Question: I am using a UILongPressGestureRecognizer which works perfectly but the data I get is not precise enough for my use case. CGPoints that I get are rounded off I think.
Example points that I get: 100.5, 103.0 etc. The decimal part is either .5 or .0 . Is there a way to get more precise points? I was hoping for something like .xxxx as in '<PHONE>' but .xx would do to.
The reason I need this is because I have a circular UIBezierPath, I want to restrict a drag gesture to only that circular path. The item should only be draggable along the circumference of this circle. To do this I calculated 720 points on the circle's boundary using it's radius. Now these points are .xxxx numbers. If I round them off, the drag is not as smooth around the middle section of the circle.This is because in the middle section, the equator, the points on the x-coordinate are very close together. So when I rounded of the y-coordinate, I lost a lot of points and hence the "not so smooth" drag action.
Here is how I calculate the points
'''
for (CGFloat i = -154;i<154;i++) {
CGPoint point = [self pointAroundCircumferenceFromCenter:center forX:i];
[bezierPoints addObject:[NSValue valueWithCGPoint:point]];
i = i - .5;
}
- (CGPoint)pointAroundCircumferenceFromCenter:(CGPoint)center forX:(CGFloat)x
{
CGFloat radius = 154;
CGPoint upperPoint = CGPointZero;
CGPoint lowerPoint = CGPointZero;
//theta used to be the x variable. was first calculating points using the angle
/* point.x = center.x + radius * cosf(theta);
point.y = center.y + radius * sinf(theta);*/
CGFloat y = (radius*radius) - (theta*theta);
upperPoint.x = x+156;
upperPoint.y = 230-sqrtf(y);
lowerPoint.x = x+156;
lowerPoint.y = sqrtf(y)+230;
NSLog(@"x = %f, y = %f",upperPoint.x, upperPoint.y);
[lowerPoints addObject:[NSValue valueWithCGPoint:lowerPoint]];
[upperPoints addObject:[NSValue valueWithCGPoint:upperPoint]];
return upperPoint;
}
'''
I know the code is weird I mean why would I add the points into arrays and return one point back.
Here is how I restrict the movement
'''
-(void)handleLongPress:(UILongPressGestureRecognizer *)recognizer{
CGPoint finalpoint;
CGPoint initialpoint;
CGFloat y;
CGFloat x;
CGPoint tempPoint;
if(recognizer.state == UIGestureRecognizerStateBegan){
initialpoint = [recognizer locationInView:self.view];
CGRect rect = CGRectMake(initialpoint.x, initialpoint.y, 40, 40);
self.hourHand.frame = rect;
self.hourHand.center = initialpoint;
NSLog(@"Long Press Activated at %f,%f",initialpoint.x, initialpoint.y );
}
else if (recognizer.state == UIGestureRecognizerStateChanged){
CGPoint currentPoint = [recognizer locationInView:self.view];
x = currentPoint.x-initialpoint.x;
y = currentPoint.y-initialpoint.y;
tempPoint = CGPointMake( currentPoint.x, currentPoint.y);
NSLog(@"temp point ::%f, %f", tempPoint.x, tempPoint.y);
tempPoint = [self givePointOnCircleForPoint:tempPoint];
self.hourHand.center = tempPoint;
}
else if (recognizer.state == UIGestureRecognizerStateEnded){
// finalpoint = [recognizer locationInView:self.view];
CGRect rect = CGRectMake(tempPoint.x, tempPoint.y, 20, 20);
self.hourHand.frame = rect;
self.hourHand.center = tempPoint;
NSLog(@"Long Press DeActivated at %f,%f",tempPoint.x, tempPoint.y );
}
}
-(CGPoint)givePointOnCircleForPoint:(CGPoint) point{
CGPoint resultingPoint;
for (NSValue *pointValue in allPoints){
CGPoint pointFromArray = [pointValue CGPointValue];
if (point.x == pointFromArray.x) {
// if(point.y > 230.0){
resultingPoint = pointFromArray;
break;
// }
}
}
'''
Basically, I taking the x-coordinate of the "touched point" and returning the y by comparing it to the array of points I calculated earlier.
Currently this code works for half a circle only because, each x has 2 y values because it's a circle, Ignore this because I think this can be easily dealt with.

In the picture, the white circle is the original circle, the black circle is the circle of the points I have from the code+formatting it to remove precision to fit the input I get. If you look around the equator(red highlighted part) you will see a gap between the next points. This gap is my problem.
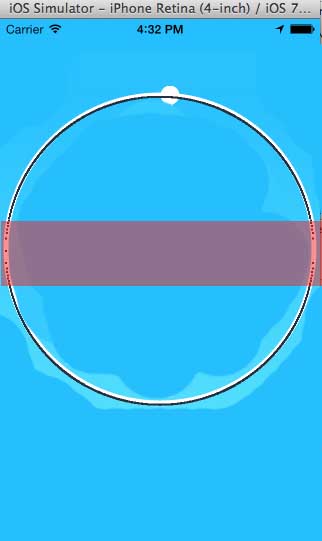
Answer: To answer your original question: On a device with a Retina display, one pixel is 0.5 points, so '0.5' is the best resolution you can get on this hardware.
(On non-Retina devices, 1 pixel == 1 point.)
But it seems to me that you don't need that points array at all. If understand the problem correctly, you can use the following code to
"restrict" (or "project") an arbitrary point to the circumference of the circle:
'''
CGPoint center = ...; // Center of the circle
CGFloat radius = ...; // Radius of the circle
CGPoint point = ...; // The touched point
CGPoint resultingPoint; // Resulting point on the circumference
// Distance from center to point:
CGFloat dist = hypot(point.x - center.x, point.y - center.y);
if (dist == 0) {
// The touched point is the circle center.
// Choose any point on the circumference:
resultingPoint = CGPointMake(center.x + radius, center.y);
} else {
// Project point to circle circumference:
resultingPoint = CGPointMake(center.x + (point.x - center.x)*radius/dist,
center.y + (point.y - center.y)*radius/dist);
}
'''